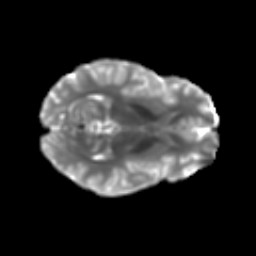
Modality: T2w
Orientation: axial
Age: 15
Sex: male
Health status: ill
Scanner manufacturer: ge
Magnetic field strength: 3 T
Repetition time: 6.752 s
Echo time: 0.079 s